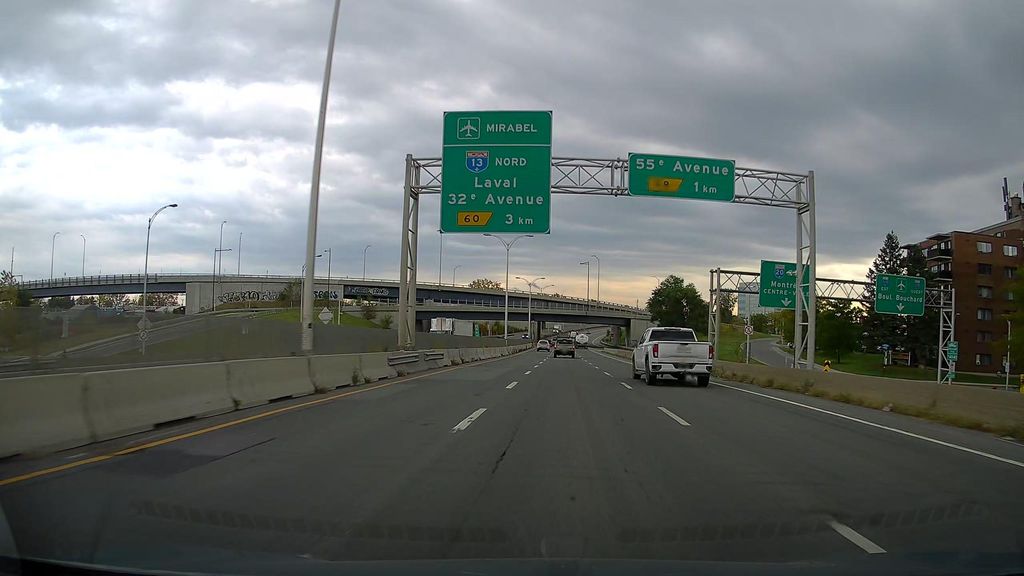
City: montreal